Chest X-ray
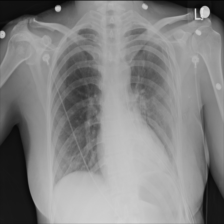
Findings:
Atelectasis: negative
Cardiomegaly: negative
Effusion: negative
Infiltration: negative
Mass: negative
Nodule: negative
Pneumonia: negative
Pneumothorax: negative
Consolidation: negative
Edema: negative
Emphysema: negative
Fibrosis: negative
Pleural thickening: negative
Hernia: negative